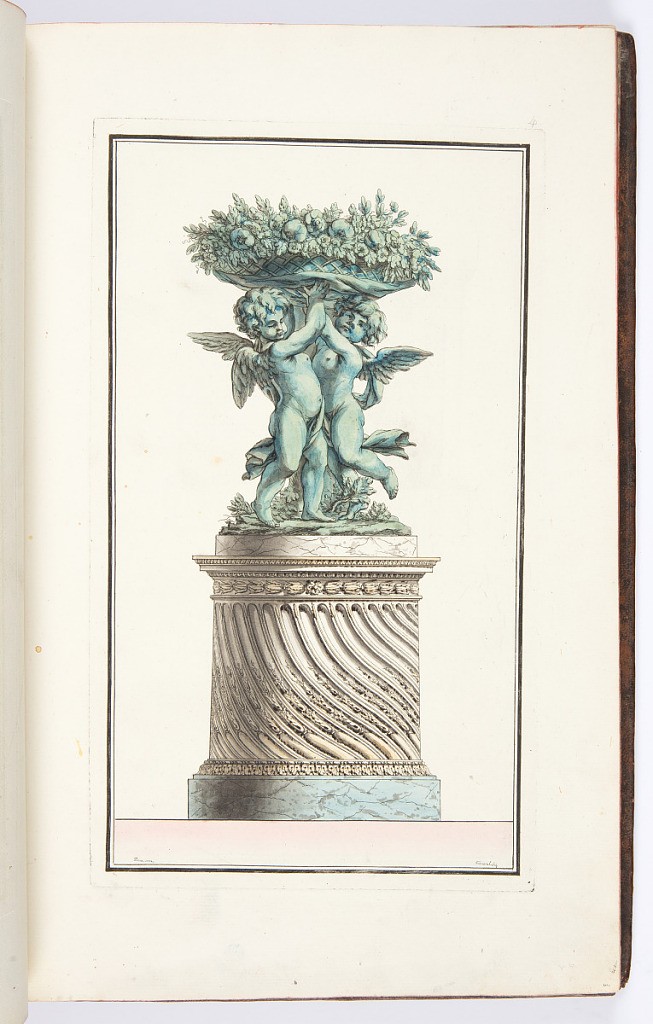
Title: PIED-D’ESTAL circulaire, surmonté de deux enfans tenant une corbeille
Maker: Louis-Gustave Taraval, French, 1738 – 1794
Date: ca. 1791
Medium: Etching and hand colored watercolor on paper
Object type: Print
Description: Design for a stove heater decorated with neoclassical motifs, in the form of winged putti (children) holding a basket of flowers above their heads, standing on a pedestal decorated with fluting, fleurons, and repeating pattern moldings with leaf and egg motifs. The plate is signed, and hand colored with watercolor.